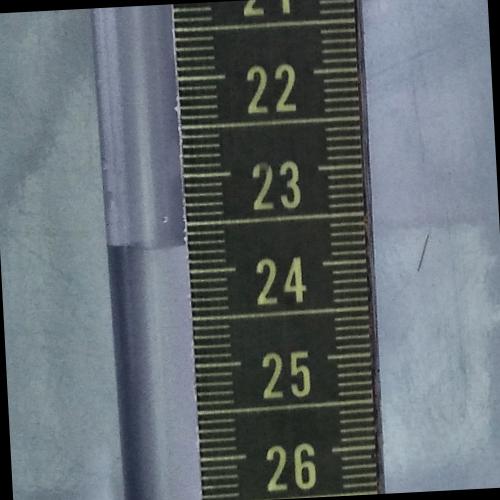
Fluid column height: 23.7 cm